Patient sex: M
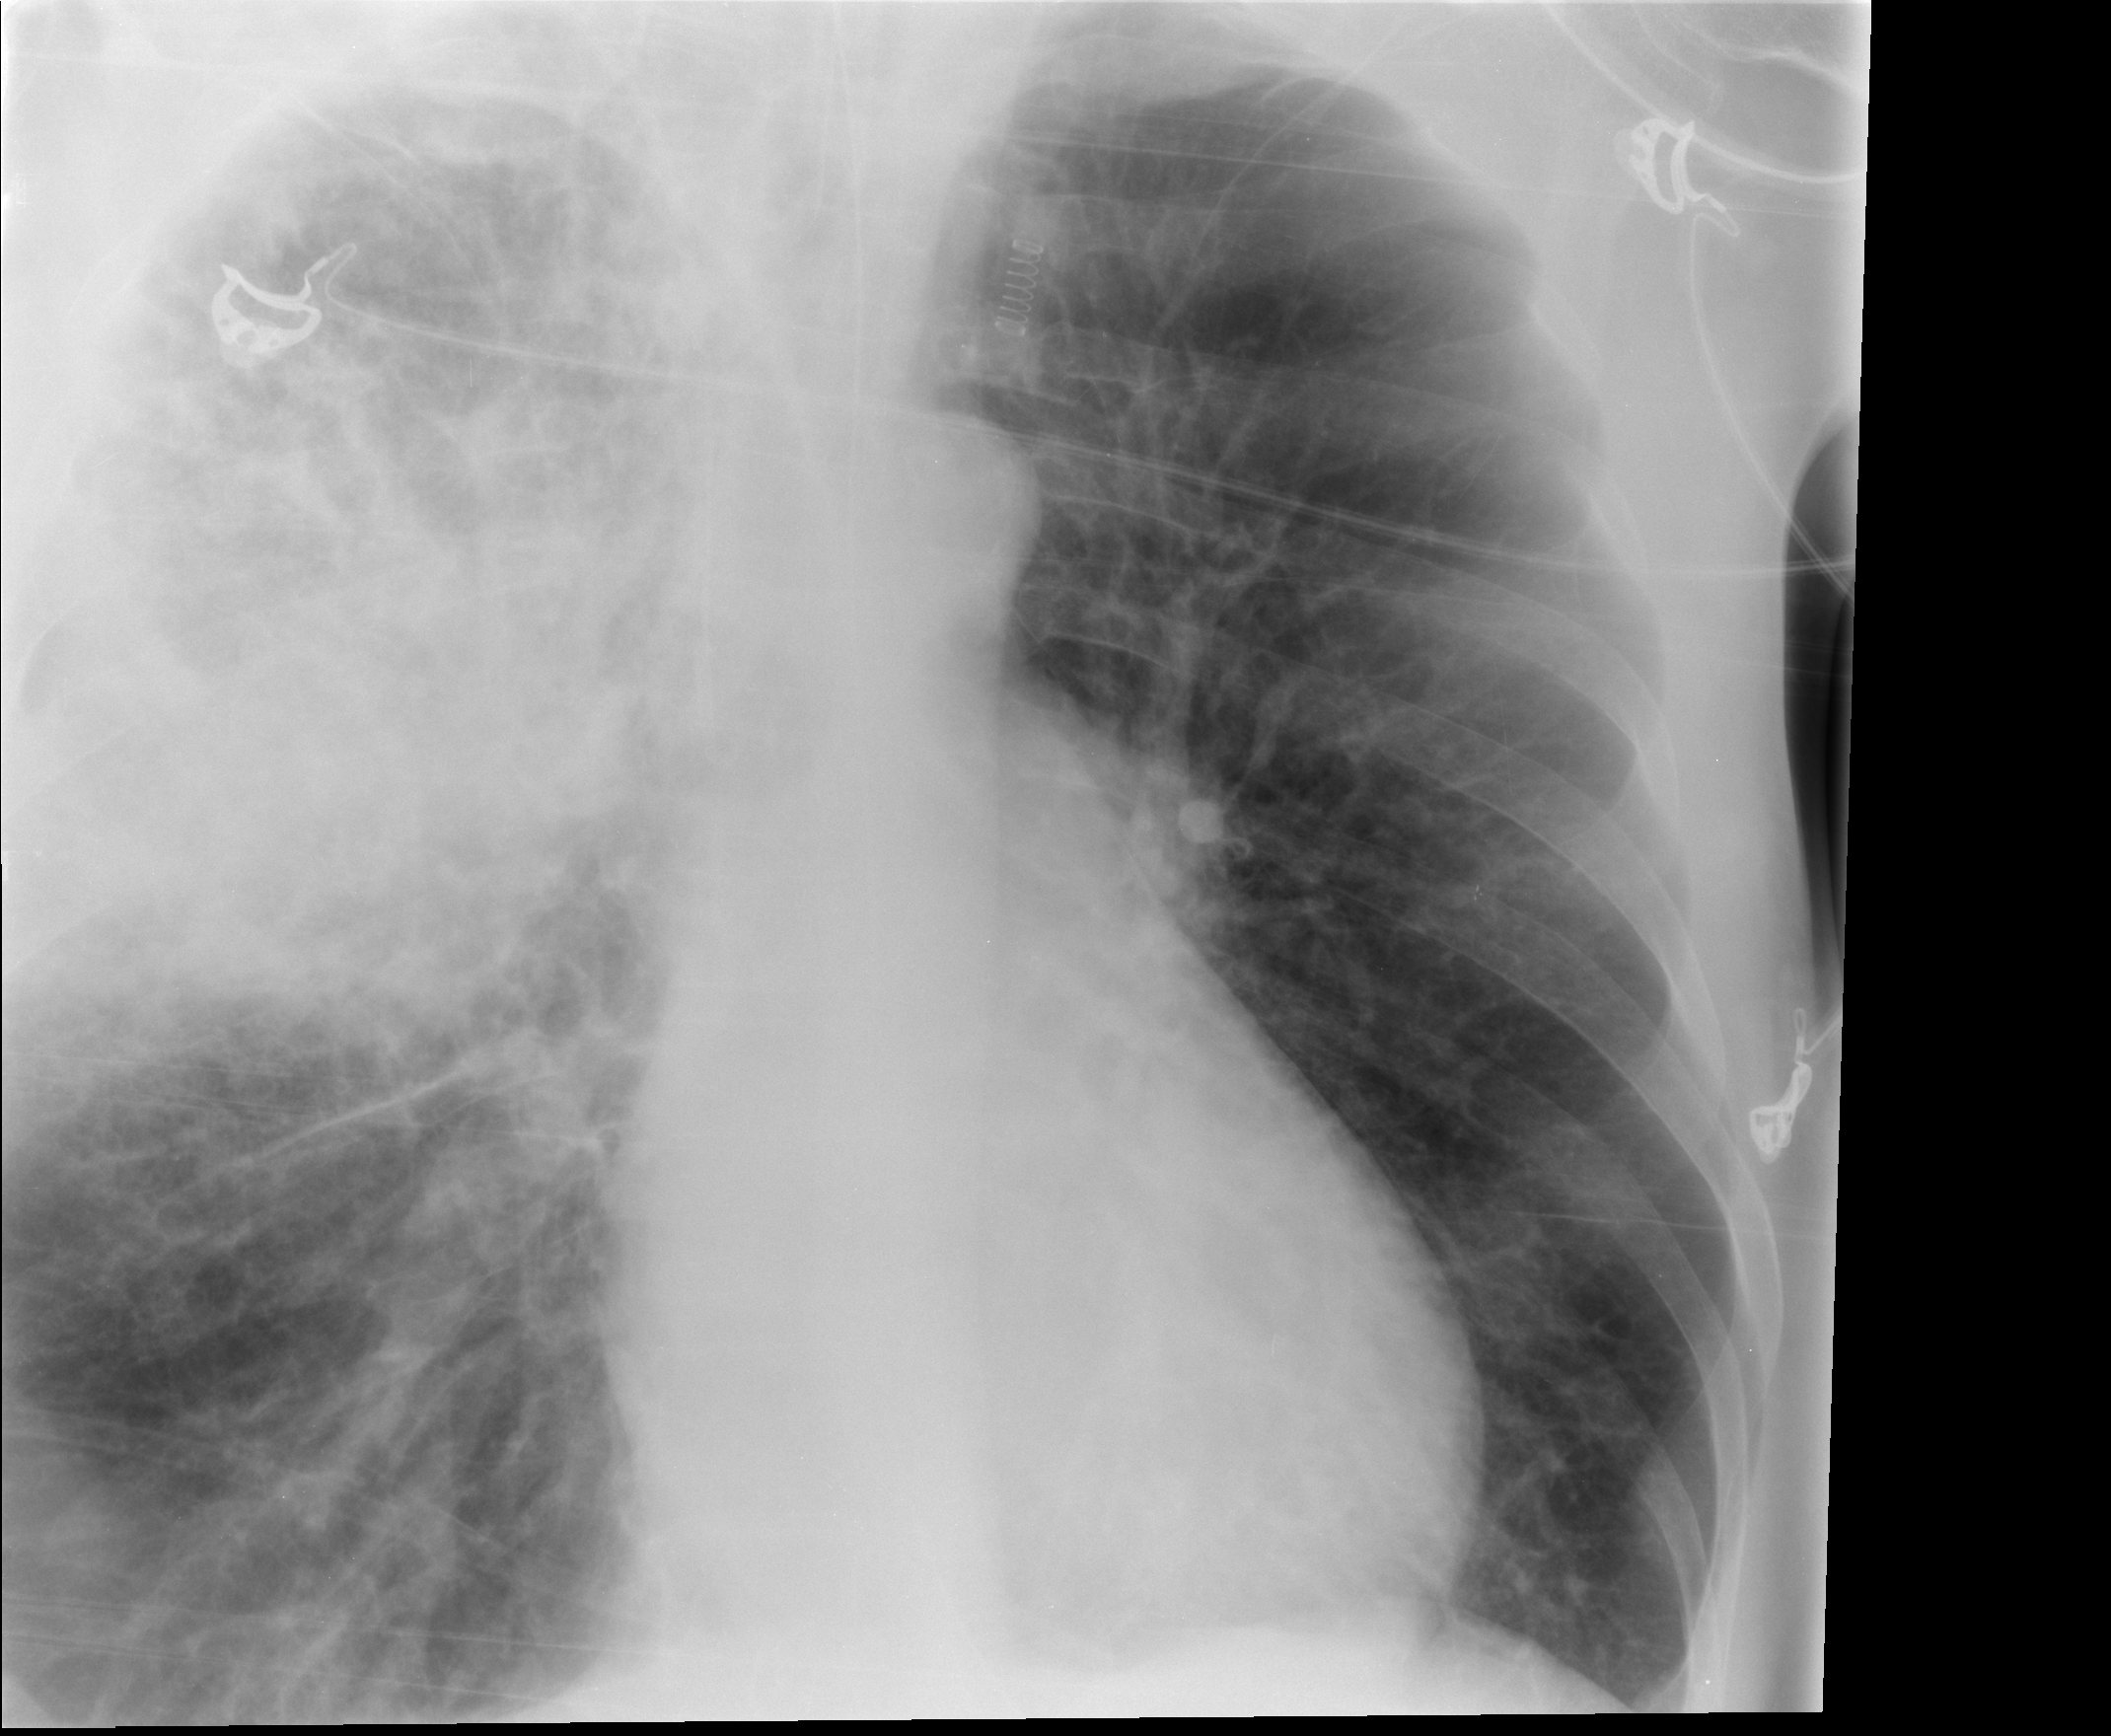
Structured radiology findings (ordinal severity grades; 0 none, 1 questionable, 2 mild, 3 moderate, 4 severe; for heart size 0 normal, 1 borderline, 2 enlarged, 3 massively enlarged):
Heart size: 0
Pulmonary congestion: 0
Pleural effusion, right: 0
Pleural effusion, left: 0
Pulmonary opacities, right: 4
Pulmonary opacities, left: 0
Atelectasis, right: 2
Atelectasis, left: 0